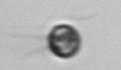
Label: flagellate